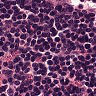
Metastatic tissue present: no